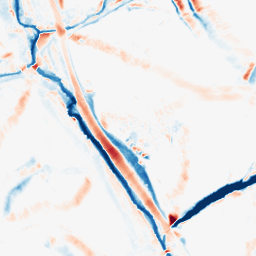
Category: morphological
Decomposition family: morphological_diamond
Decomposition parameters: operation: average
radius: 10
Upsampling method: linear_exact
Upsampling parameters: scale: 2
Upsampling scale: 2